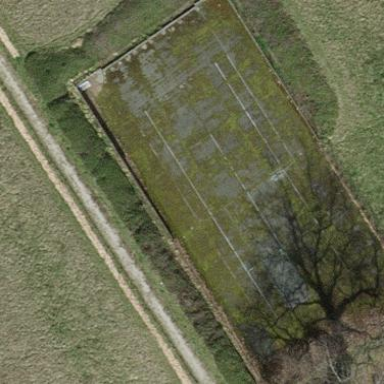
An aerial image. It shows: Tennis court in leisure pitch.